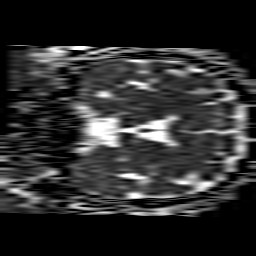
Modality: ADC
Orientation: coronal
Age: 44
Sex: male
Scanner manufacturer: philips
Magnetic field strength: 1.5 T
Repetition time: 3.689 s
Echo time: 0.09411 s